Field crop: maize
Growth stage: 2
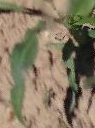
Species: maize